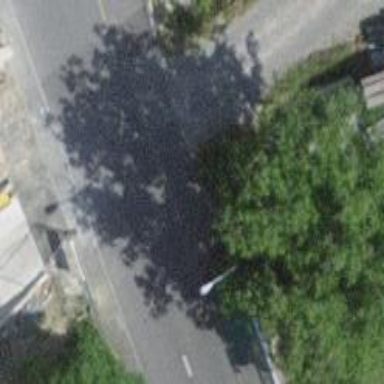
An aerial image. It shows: Sidewalk on bridge.